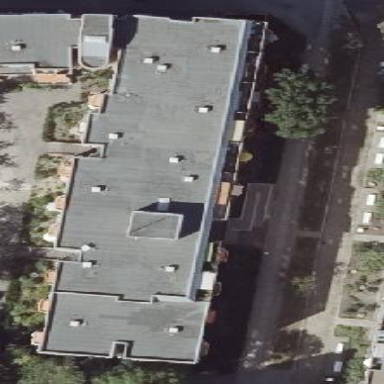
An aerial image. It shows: Residential building.